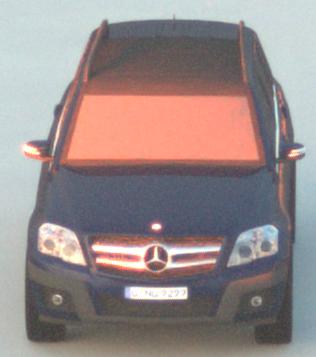
Make: Mercedes-Benz
Model: GLK 280
Detailed model: GLK-Class (204)
Model produced from: 2008/10
Model produced until: 2009/04
Doors: 5
Color: blue
Road condition: dry road
Daytime: sunrise or sunset
Contrast: medium contrast